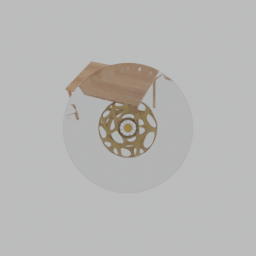
Label: furniture